Question: Using that code :
'''
<!-- THIS IS WHERE IT ALL STARTS -->
<!DOCTYPE html>
<html>
<head><title>Bank application</title>
<link rel="stylesheet"
href="./css/styles.css"
type="text/css"/>
</head>
<body>
<table class="title">
<tr><th>Web Bank application</th></tr>
</table>
<br/>
<fieldset>
<legend>Login Page - please enter your Username and Password</legend>
<form action="loginPage">
Username: <input type="text" name="username"><br>
Password : <input type="text" name="password"><br>
<input type="submit" value="Login">
</form>
</fieldset>
<br/>
<br/>
<br/>
<br/>
<br/><br/><br/><br/><br/><br/>
</body></html>
'''
The user enters his username and password

How can I present to the screen asterisks '(*)' when I enter the password , e.g. instead of showning 'myPassword' , I want to present '**********' , and keep the actual characters of the string 'myPassword' in tact ?
Thanks
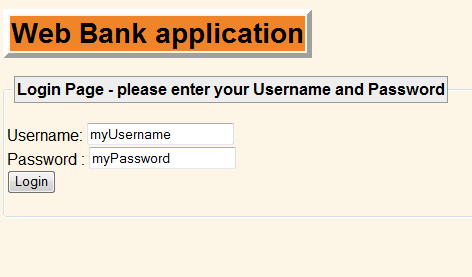
Answer: '<input type="password" name="password">'